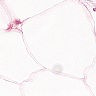
Metastatic tissue present: no